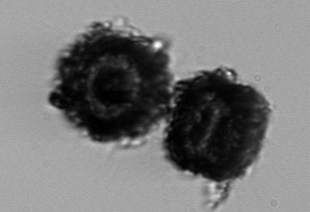
Label: Thalassiosira_TAG_external_detritus